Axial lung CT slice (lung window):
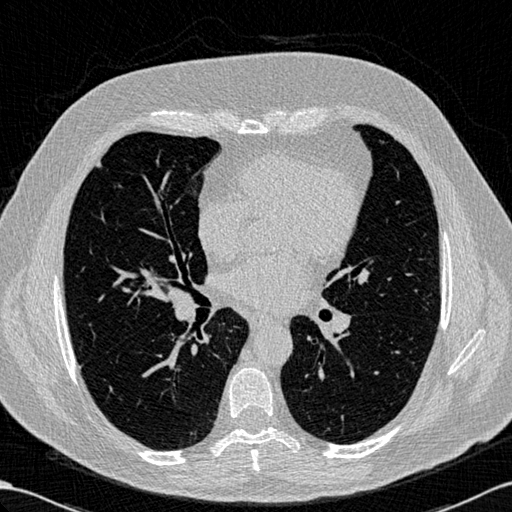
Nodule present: no